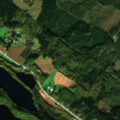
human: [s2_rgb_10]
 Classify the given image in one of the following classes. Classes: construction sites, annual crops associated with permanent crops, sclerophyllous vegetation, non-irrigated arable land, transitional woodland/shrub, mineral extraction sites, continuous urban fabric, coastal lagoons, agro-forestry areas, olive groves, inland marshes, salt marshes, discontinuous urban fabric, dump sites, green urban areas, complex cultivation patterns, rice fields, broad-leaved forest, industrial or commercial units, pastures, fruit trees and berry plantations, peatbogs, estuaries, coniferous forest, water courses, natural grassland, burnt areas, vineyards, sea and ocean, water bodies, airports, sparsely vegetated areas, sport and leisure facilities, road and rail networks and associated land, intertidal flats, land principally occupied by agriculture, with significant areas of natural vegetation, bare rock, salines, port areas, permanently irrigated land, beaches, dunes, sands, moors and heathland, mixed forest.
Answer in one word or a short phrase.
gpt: land principally occupied by agriculture, with significant areas of natural vegetation, coniferous forest, mixed forest, water bodies